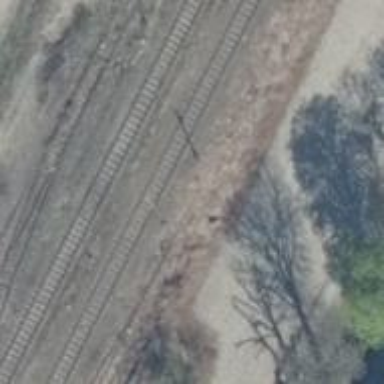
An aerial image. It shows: Disused historic railway in yard area.